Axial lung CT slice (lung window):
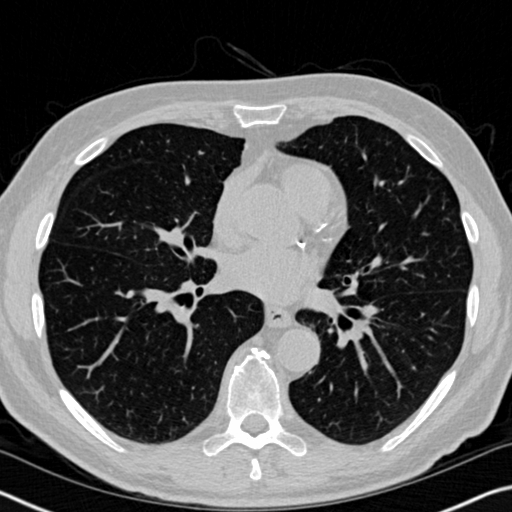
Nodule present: no